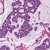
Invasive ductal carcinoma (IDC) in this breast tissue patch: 1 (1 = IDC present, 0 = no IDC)